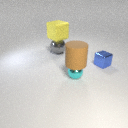
small blue metal cube in front of large gray metal sphere